Current action and preconditions to check: trajectory_clear

Your task: For each precondition in the list above, predict whether it will hold at this action.

Consider the current scene as observed from the mobile robot's camera, and analyze the predicted future states of all dynamic agents (e.g., people, animals, vehicles, or any moving entities) within the NEXT SECOND.

IMPORTANT: Only answer "very likely" if you are absolutely certain—based on strong, clear evidence—that a dynamic agent will violate the precondition in the predicted future state. Do NOT answer "very likely" for unlikely, ambiguous, or low-probability risks.

Ask yourself for each precondition: Is there a high probability, with clear and convincing evidence, that the predicted future states of any dynamic agent will interfere with the predicted future state of the currently executing action within the NEXT SECOND, causing that precondition to fail?

Assess the risk level based on these predictions. Use "likely" or "very likely" if motions create a clear risk of interference.

Use "neutral" or "improbable" if agents are nearby but their predicted paths are clearly diverging or non-conflicting.

Failure Risk Categories: "very improbable", "improbable", "neutral", "likely", "very likely"

Answer Format: Output ONLY the probability_of_failure value from these categories: "very improbable", "improbable", "neutral", "likely", "very likely"

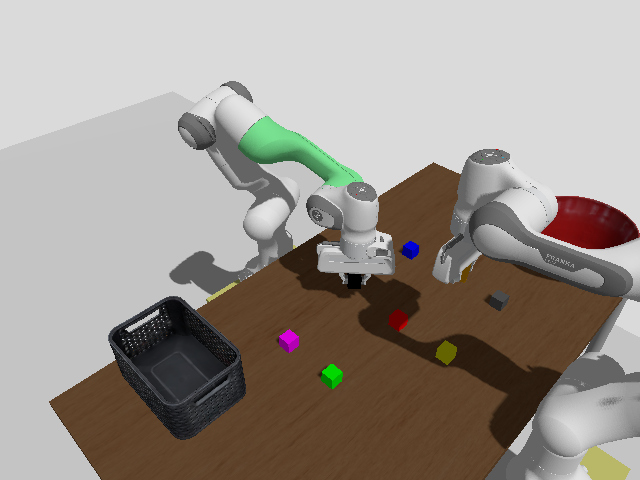

Answer: very improbable